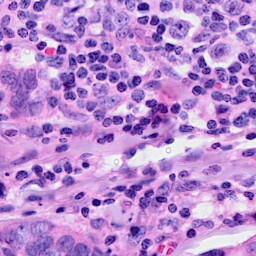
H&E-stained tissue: Breast